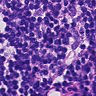
Metastatic tissue present: yes